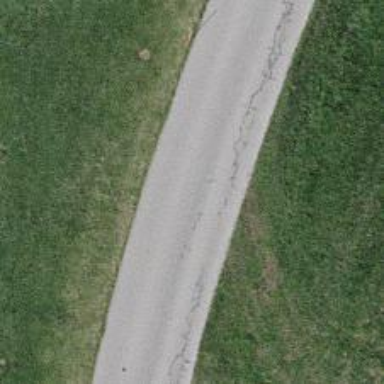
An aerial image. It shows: Tertiary road.